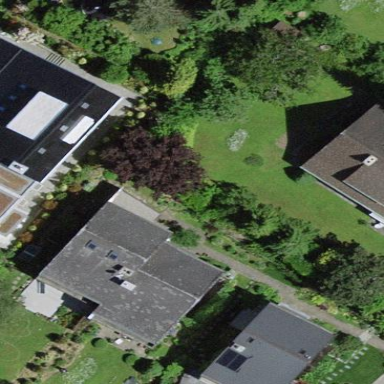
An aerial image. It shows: Simple house.